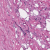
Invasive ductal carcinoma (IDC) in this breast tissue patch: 0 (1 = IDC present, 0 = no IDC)